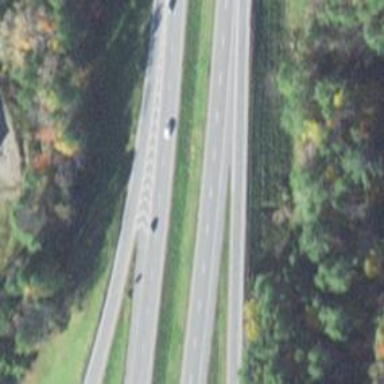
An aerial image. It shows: Asphalt motorway link.